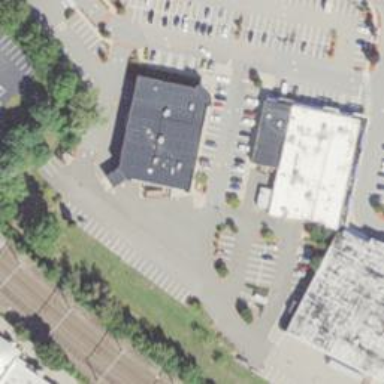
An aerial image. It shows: Pharmacy.